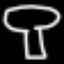
Label: mushroom